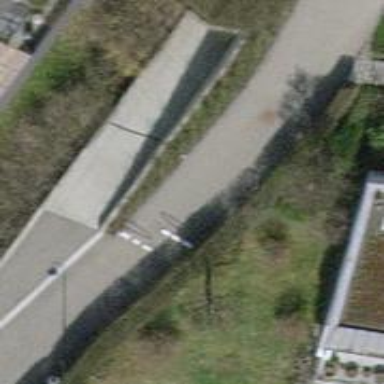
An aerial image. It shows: Cycle barrier.